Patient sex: M
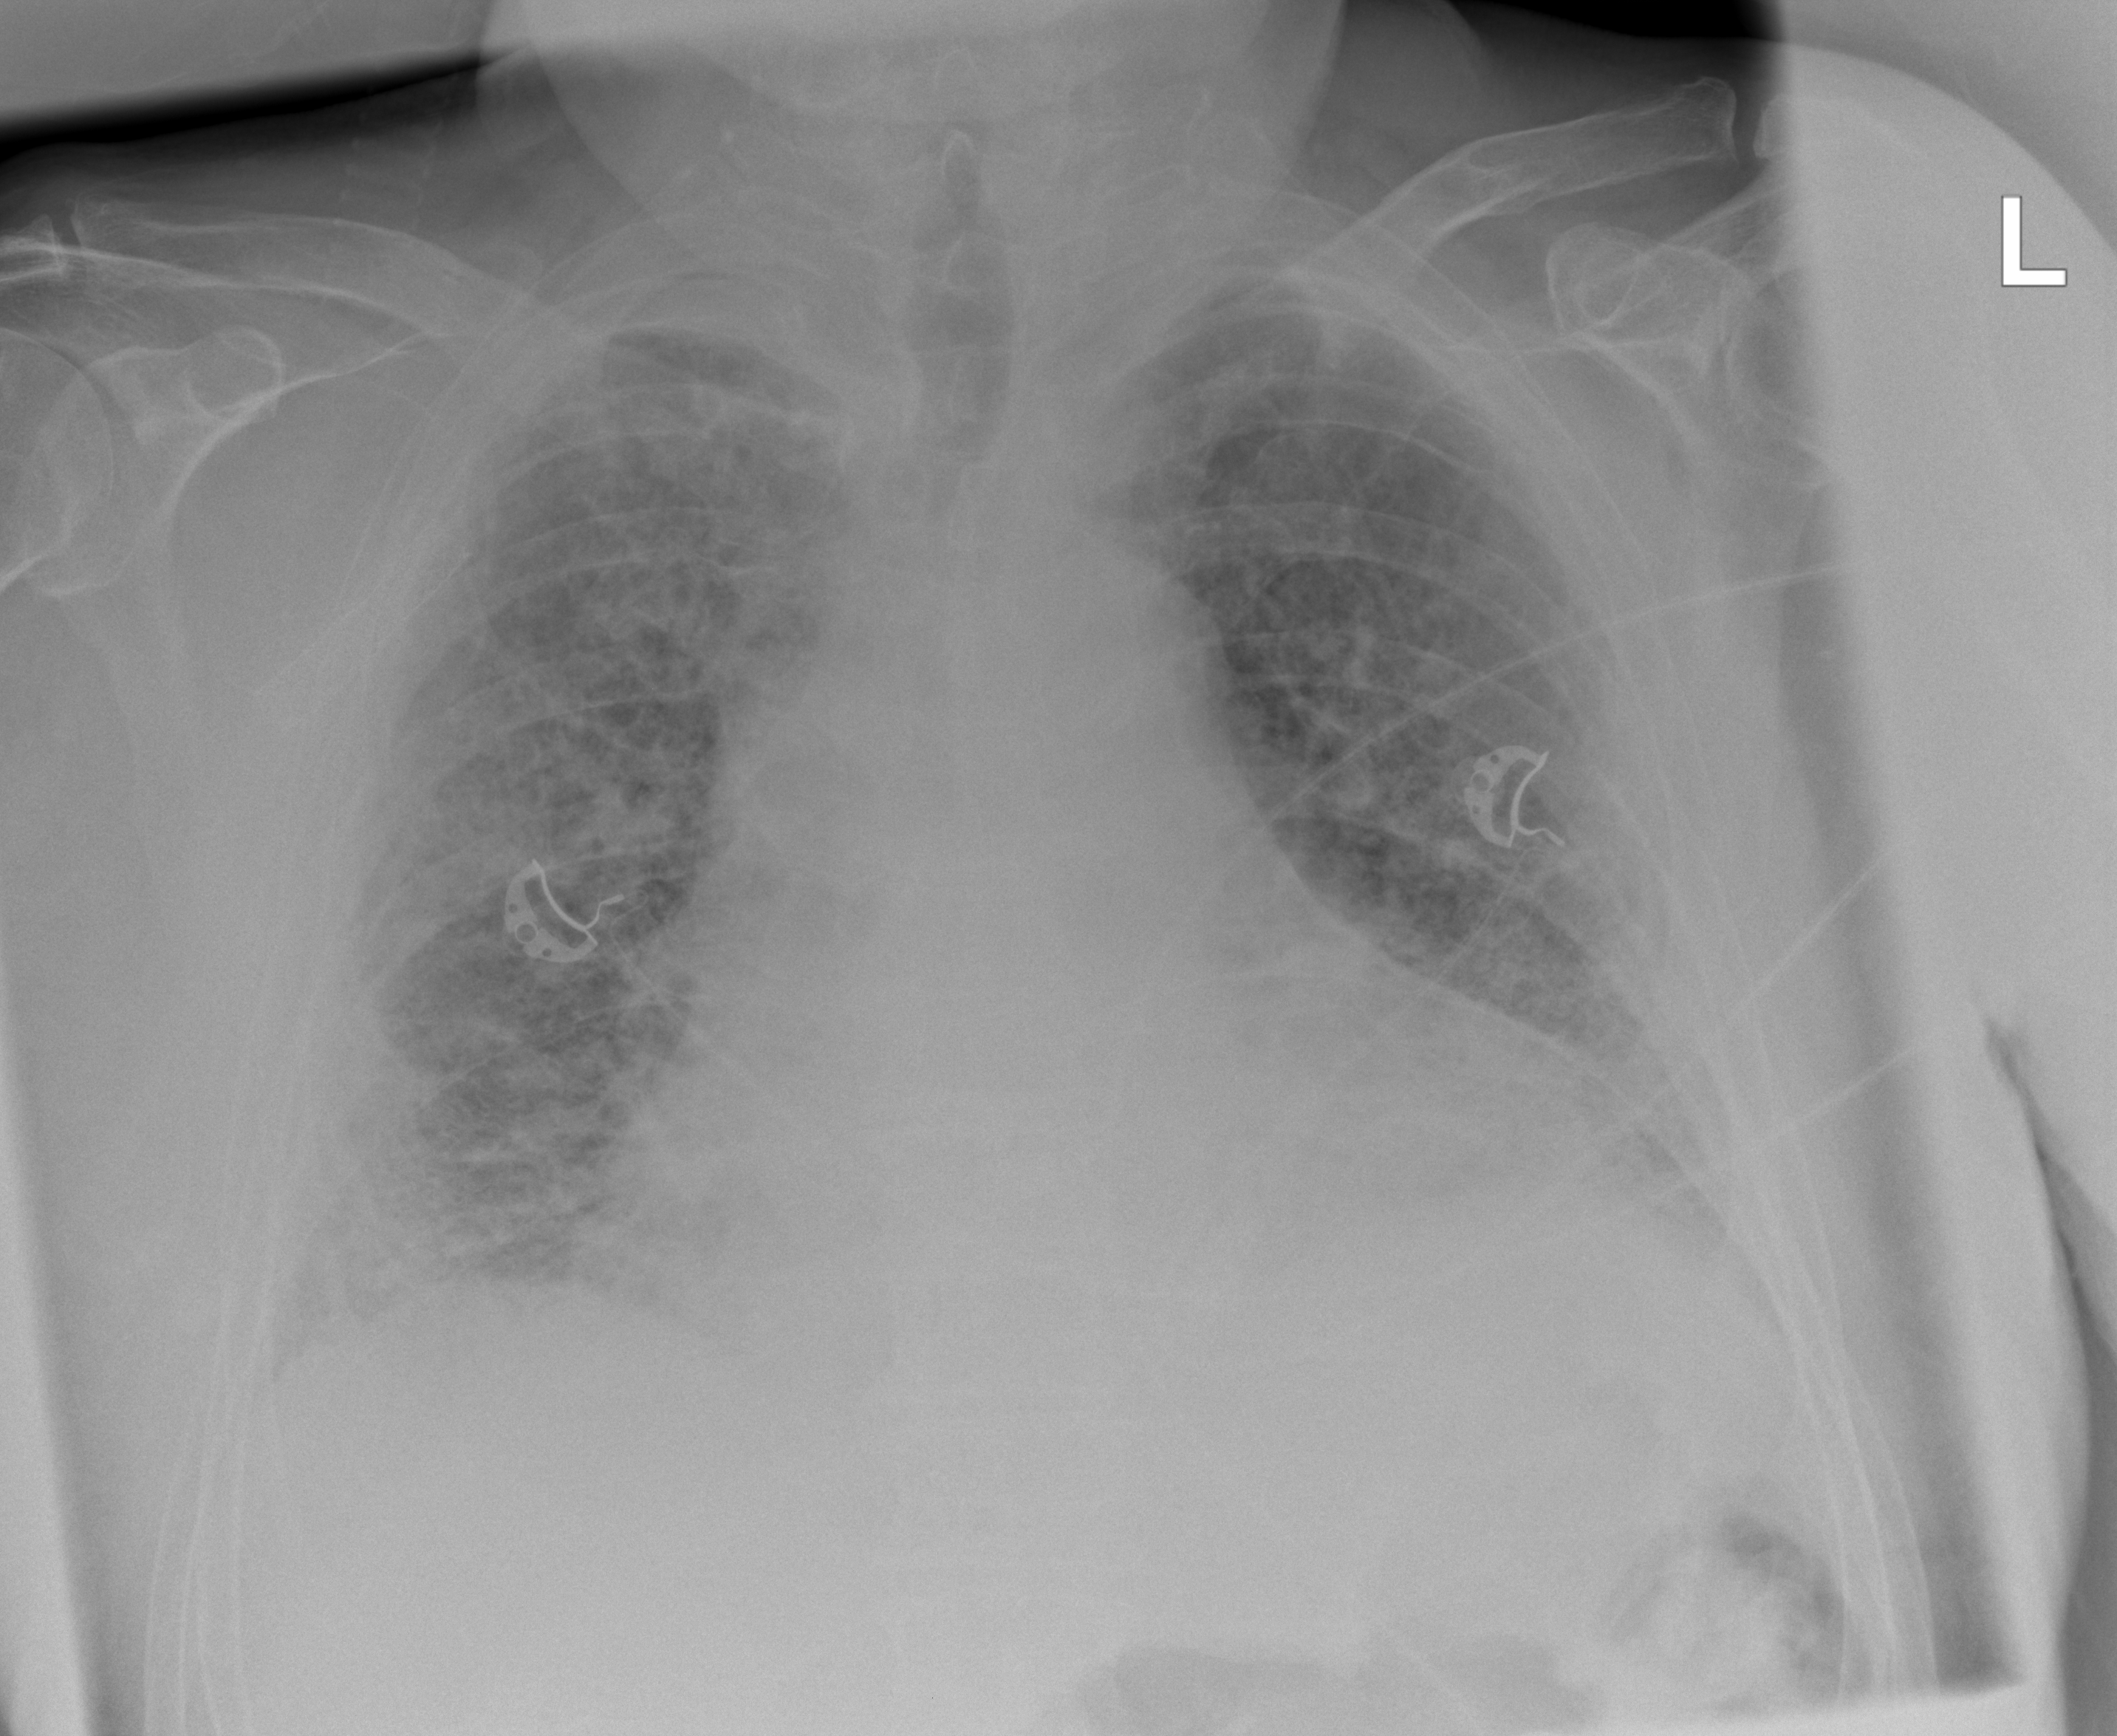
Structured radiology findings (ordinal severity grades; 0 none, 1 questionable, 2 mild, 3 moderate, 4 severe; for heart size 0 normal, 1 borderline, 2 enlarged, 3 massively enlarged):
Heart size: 2
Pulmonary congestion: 3
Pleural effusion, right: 0
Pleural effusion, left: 0
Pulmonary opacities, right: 3
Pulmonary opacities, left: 3
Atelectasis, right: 2
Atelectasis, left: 2